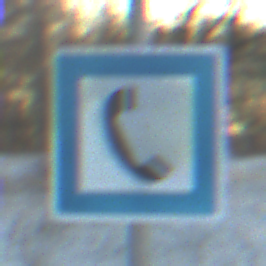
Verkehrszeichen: Fernsprecher
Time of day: SunriseSunset
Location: Outdoor (Nature)
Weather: Clear
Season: Winter
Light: Natural